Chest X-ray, PA view. Patient: 63 years old, sex F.
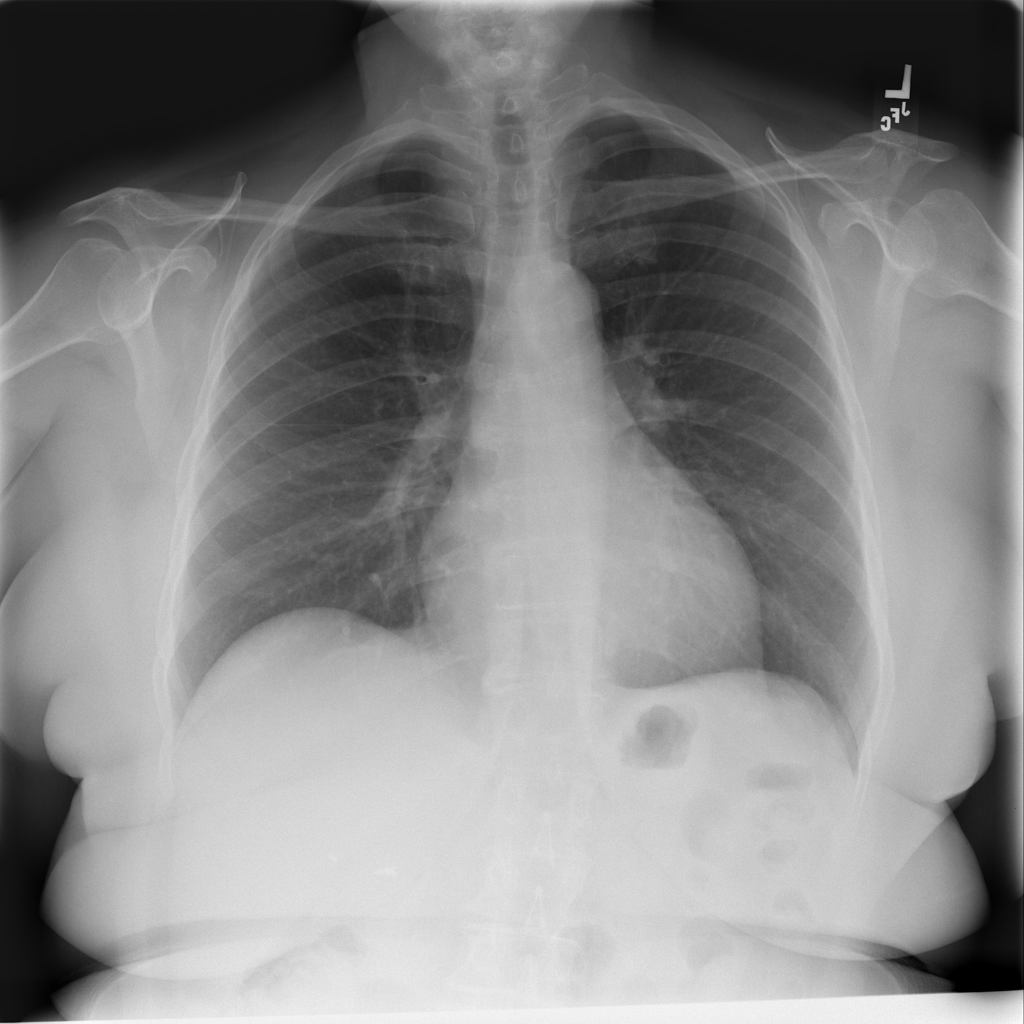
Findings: No Finding